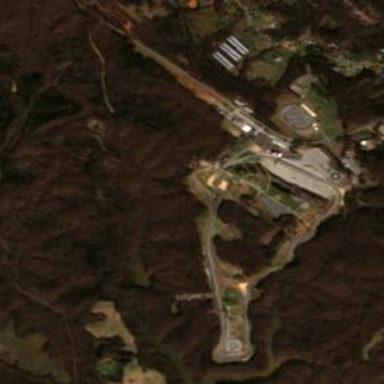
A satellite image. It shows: Raceway road designed for motor sports.